Question: I'm using Prestashop 1.6.0.9.
I wish to edit the raw HTML for this part.

Full size image link: <URL>
I wish to add an extra colum to the filters but I can't actually find the code for it...
I have searched through the 'adminXXXX/themes/default/template/' directory. Specifically the orders files but they only seem to be relevant for the view you get when you actually click on one of the orders listed below. (Below meaning the orders below the filters that you can't see)
Does anyone know the actual location for this?
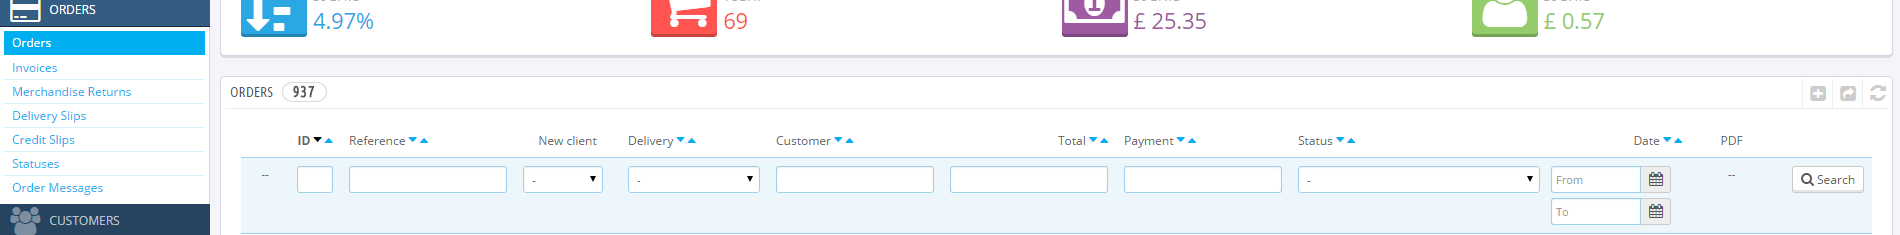
Answer: The filters for BO orders are created by 'controllersdmin\AdminOrdersController.php'.
In order to preserve prestashop core code it's indicated you create an override for this controller, where you'll need to join the table that you need (if not already joined), specify where in your table is the field you want to use for filter and also the field itself. Have a closer look at the constructor function of to better understand how to do this.
For example if you want to add the carrier name as a filter, create 'override\controllersdmin\AdminOrdersController.php' file and add the following code:
'''
<?php
class AdminOrdersController extends AdminOrdersControllerCore {
public function __construct() {
parent::__construct();
$this->_join .= 'LEFT JOIN ''._DB_PREFIX_.'carrier' cr ON (cr.'id_carrier' = a.'id_carrier')';
$this->_select .= ', cr.name as carrier';
$this->fields_list['carrier'] = array(
'title' => $this->l('Carrier'),
'align' => 'text-center'
);
}
}
'''